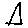
Label: triangle